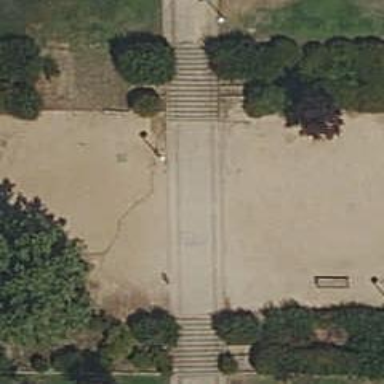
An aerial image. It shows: Set of steps on the road.